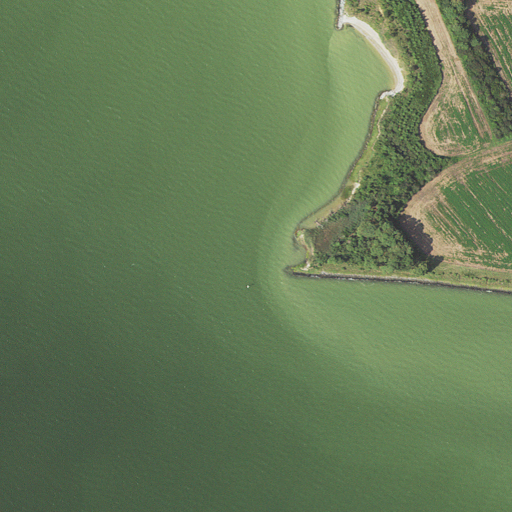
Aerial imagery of cape in Maryland named Sage Point containing open water, cultivated crops, and barren land